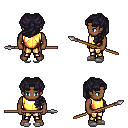
a pixel art fantasy rpg character, male body template, human, dark skin, gold chest armor, gold greaves, raven princess hairstyle, white slippers, spear, four views (front, back, left, right), 2x2 character sprite sheet, small pixel art, hard edges, no anti-aliasing